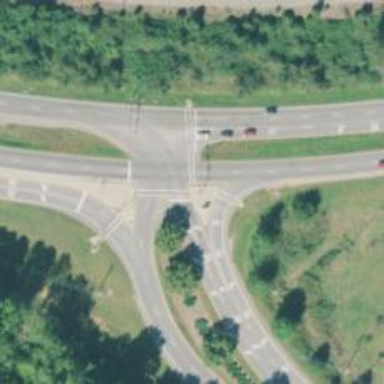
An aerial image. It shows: Traffic island located on footway.